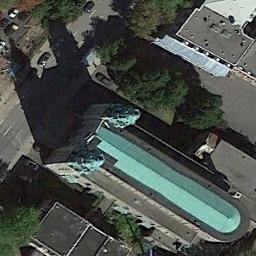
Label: church